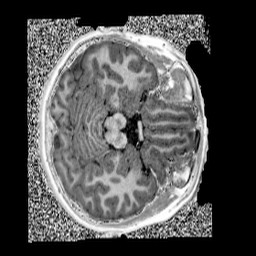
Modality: UNIT1
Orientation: axial
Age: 9
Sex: female
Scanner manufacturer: siemens
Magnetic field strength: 3 T
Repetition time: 4 s
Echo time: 0.00299 s